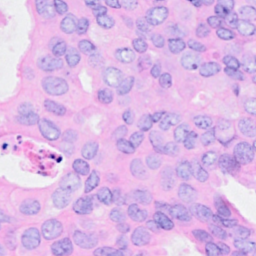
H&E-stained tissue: Breast